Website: home-depot
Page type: billing-address
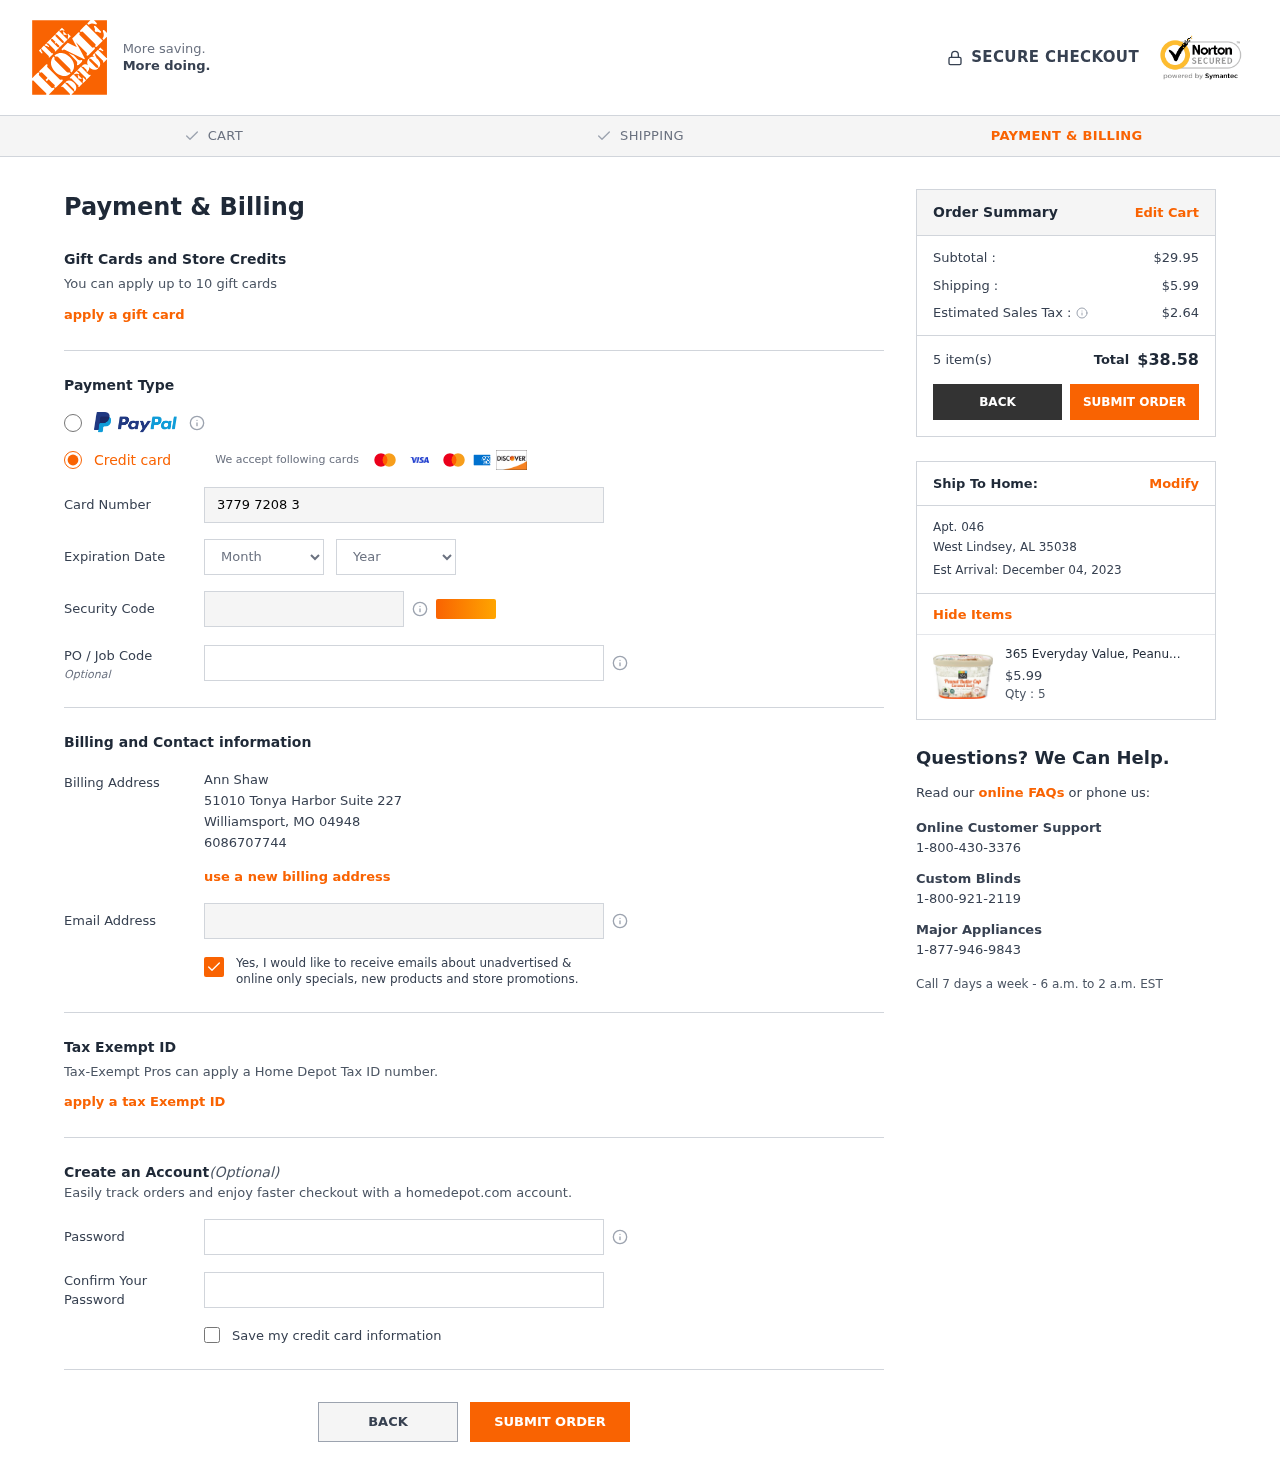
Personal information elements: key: PII_CARD_CVV
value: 7216
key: PII_CARD_EXPIRY_MONTH
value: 04
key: PII_CARD_EXPIRY_YEAR
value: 27
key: PII_CARD_NUMBER
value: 3779 7208 3784 038
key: PII_CITY
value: Williamsport
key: PII_CITY2
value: West Lindsey
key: PII_EMAIL
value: ann.shaw@hotmail.com
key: PII_FULLNAME
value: Ann Shaw
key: PII_PHONE
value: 6086707744
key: PII_POSTCODE
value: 04948
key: PII_POSTCODE2
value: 35038
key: PII_STATE_ABBR
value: MO
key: PII_STATE_ABBR2
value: AL
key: PII_STREET
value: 51010 Tonya Harbor Suite 227
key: PII_STREET2
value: Apt. 046
Product elements: key: PRODUCT1_NAME
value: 365 Everyday Value, Peanut Butter Cup Caramel Swirl Ice Cream, 1.75 QT, (Frozen)
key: PRODUCT1_PRICE
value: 5.99
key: PRODUCT1_QUANTITY
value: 5
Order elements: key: ORDER_SUBTOTAL
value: $29.95
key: ORDER_SHIPPING_COST
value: $5.99
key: ORDER_TAX
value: $2.64
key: ORDER_NUM_ITEMS
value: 5 item(s)
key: ORDER_TOTAL
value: $38.58
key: ORDER_DELIVERY_DATE
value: Est Arrival: December 04, 2023